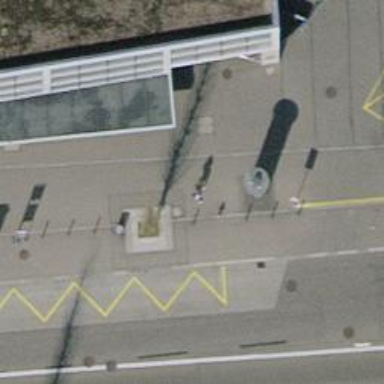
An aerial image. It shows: Advertising column.